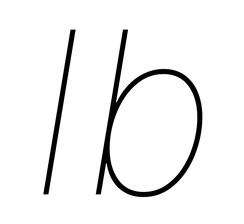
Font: Inter-Italic_Thin_Italic